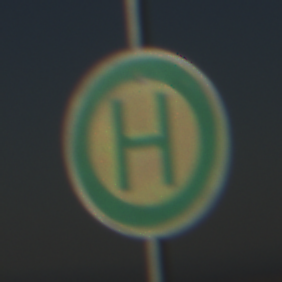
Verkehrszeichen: Haltestelle
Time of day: MorningAfternoon
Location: Outdoor (Nature)
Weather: Clear
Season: NotSpecified
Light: Natural